Interaction volume radius: 10 \u00c5
Interaction volume height: 20 \u00c5
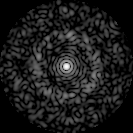
Disorder parameter: 0.8563